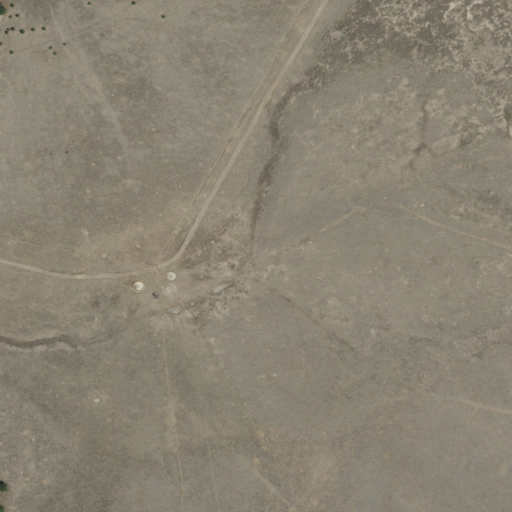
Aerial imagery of valley in New Mexico named Corduroy Draw containing shrub and grassland